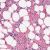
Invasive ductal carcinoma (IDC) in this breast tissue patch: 1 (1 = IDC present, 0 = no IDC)